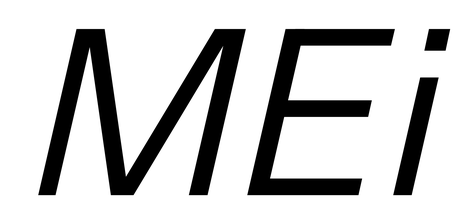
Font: InstrumentSans-Italic_Italic